Interaction volume radius: 5 \u00c5
Interaction volume height: 25 \u00c5
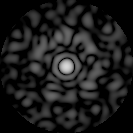
Disorder parameter: 0.8564